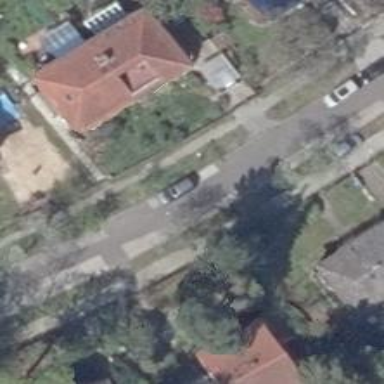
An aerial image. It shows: Avenue lined with deciduous broadleaved trees.